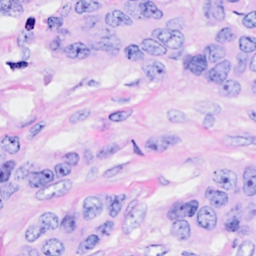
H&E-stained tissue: Breast